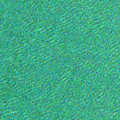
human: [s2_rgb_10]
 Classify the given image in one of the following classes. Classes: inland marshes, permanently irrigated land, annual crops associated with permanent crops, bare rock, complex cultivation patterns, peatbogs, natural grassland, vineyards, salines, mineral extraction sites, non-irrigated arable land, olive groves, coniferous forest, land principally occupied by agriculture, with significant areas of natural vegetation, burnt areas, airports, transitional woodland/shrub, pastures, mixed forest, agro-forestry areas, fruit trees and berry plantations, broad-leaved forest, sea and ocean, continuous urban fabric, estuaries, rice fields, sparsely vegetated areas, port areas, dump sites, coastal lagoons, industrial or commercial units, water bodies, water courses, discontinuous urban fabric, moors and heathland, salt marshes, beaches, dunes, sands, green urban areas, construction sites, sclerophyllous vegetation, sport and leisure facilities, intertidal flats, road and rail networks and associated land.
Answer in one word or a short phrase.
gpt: sea and ocean